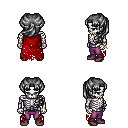
a pixel art fantasy rpg character, male body template, skeleton, red tattered cape, magenta pants, gray princess hairstyle, bracelets, maroon shoes, four views (front, back, left, right), 2x2 character sprite sheet, small pixel art, hard edges, no anti-aliasing